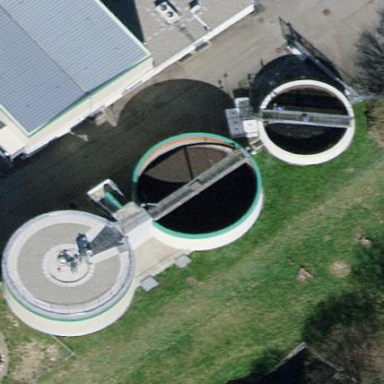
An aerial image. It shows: Image of wastewater.